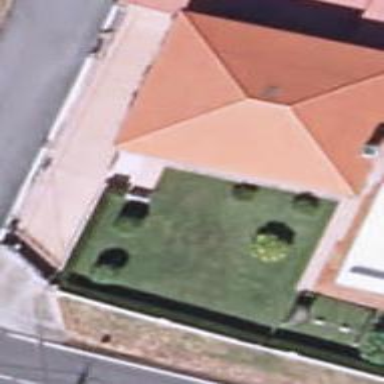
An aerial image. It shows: Simple house.